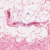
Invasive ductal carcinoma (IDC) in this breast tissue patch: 0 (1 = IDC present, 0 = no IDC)